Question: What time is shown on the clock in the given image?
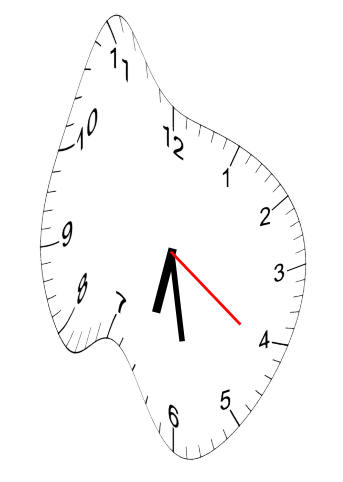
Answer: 06:28:21